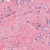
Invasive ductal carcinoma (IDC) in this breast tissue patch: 0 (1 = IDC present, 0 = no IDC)